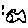
Label: fish